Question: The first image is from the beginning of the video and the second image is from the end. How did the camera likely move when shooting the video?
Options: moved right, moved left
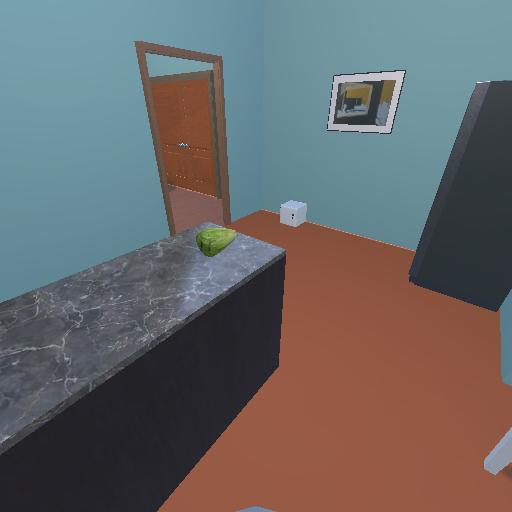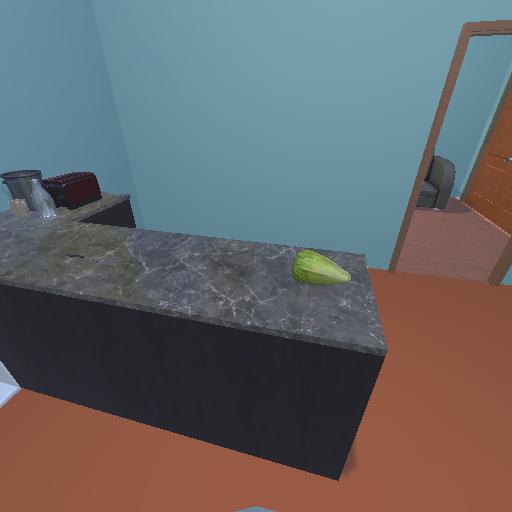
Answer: moved right